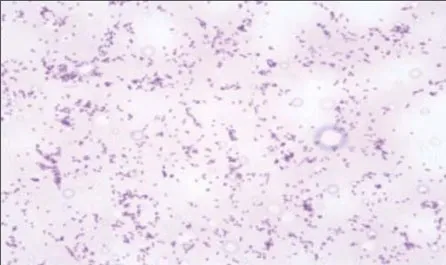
Acid- resistant bacilli demonstrated by cerebrospinal fluid staining.
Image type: pathology (gram)